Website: bh-photo
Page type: address-validator
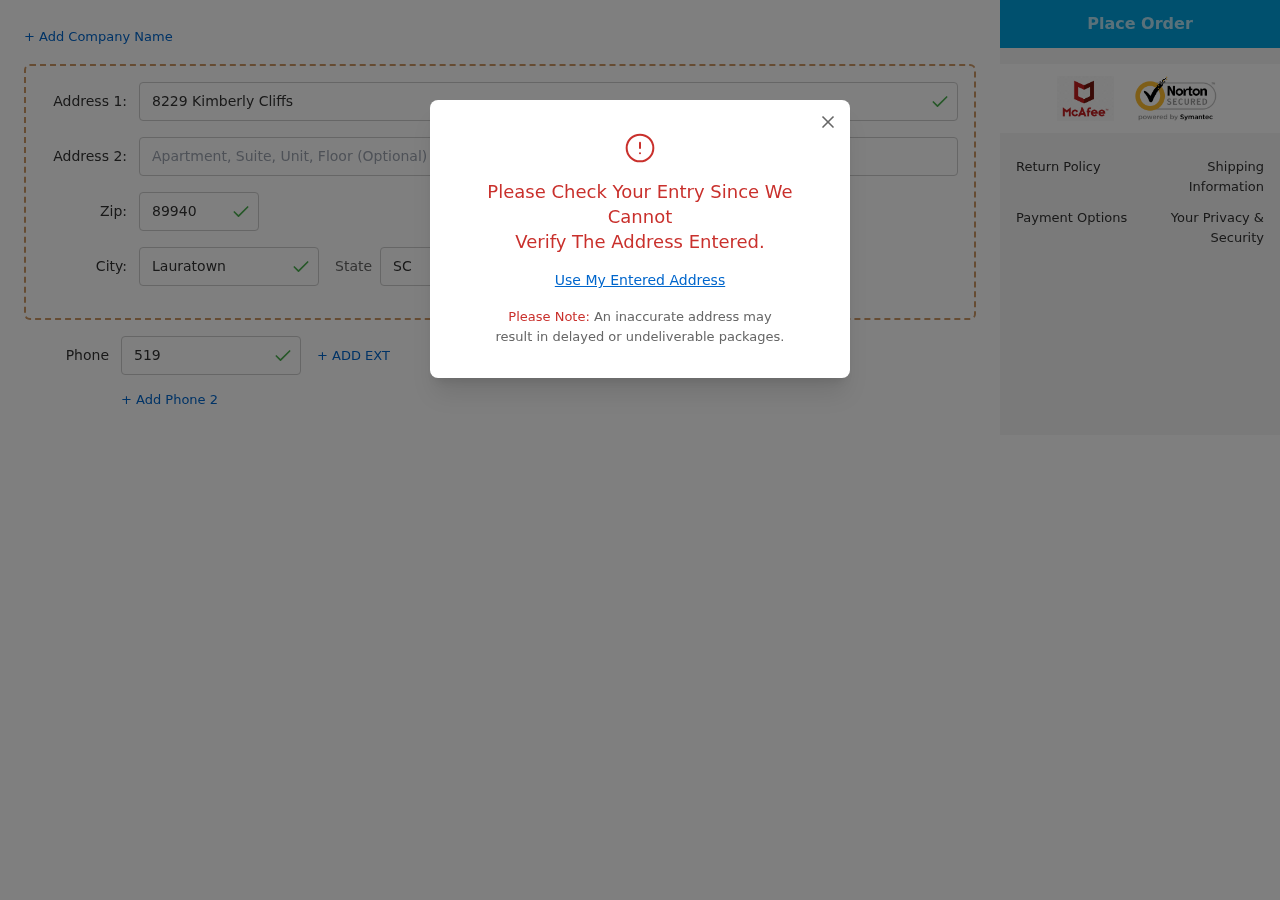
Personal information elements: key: PII_CITY
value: Lauratown
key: PII_PHONE
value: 5193625487
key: PII_POSTCODE
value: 89940
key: PII_STATE_ABBR
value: SC
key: PII_STREET
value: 8229 Kimberly Cliffs